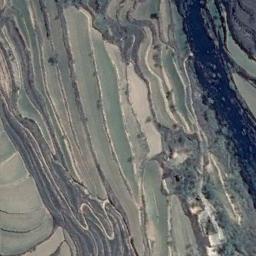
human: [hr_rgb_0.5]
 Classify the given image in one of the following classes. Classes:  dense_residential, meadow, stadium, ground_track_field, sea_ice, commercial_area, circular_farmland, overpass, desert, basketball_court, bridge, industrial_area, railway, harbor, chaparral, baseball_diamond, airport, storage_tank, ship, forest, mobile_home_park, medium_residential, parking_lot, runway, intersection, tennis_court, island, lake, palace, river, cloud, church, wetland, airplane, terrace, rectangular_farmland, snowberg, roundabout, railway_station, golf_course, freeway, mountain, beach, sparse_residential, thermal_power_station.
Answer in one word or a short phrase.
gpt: terrace